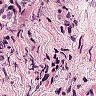
Metastatic tissue present: yes